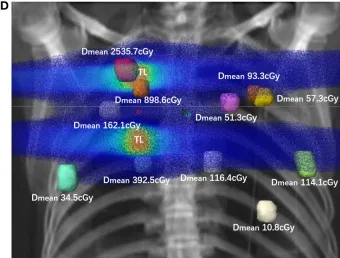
The spatial dose distribution for target and nontarget metastases of the SBRT plan. (D) The spatial dose distribution for target and nontarget metastases in the DDR coronal plane. Each colored nodule represents the planning volume of different target or nontarget metastases (uniformly expanded 5 mm for metastases), and the mean dose for the planning volume of each nontarget metastasis is displayed on the side (Dmean). The displayed isodoses ranged from 50 cGy to 5500 cGy. TL, target lesion; DDR, direct digital radiography.
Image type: radiology (x_ray)